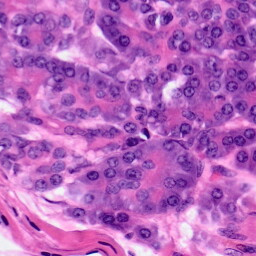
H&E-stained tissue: Pancreatic